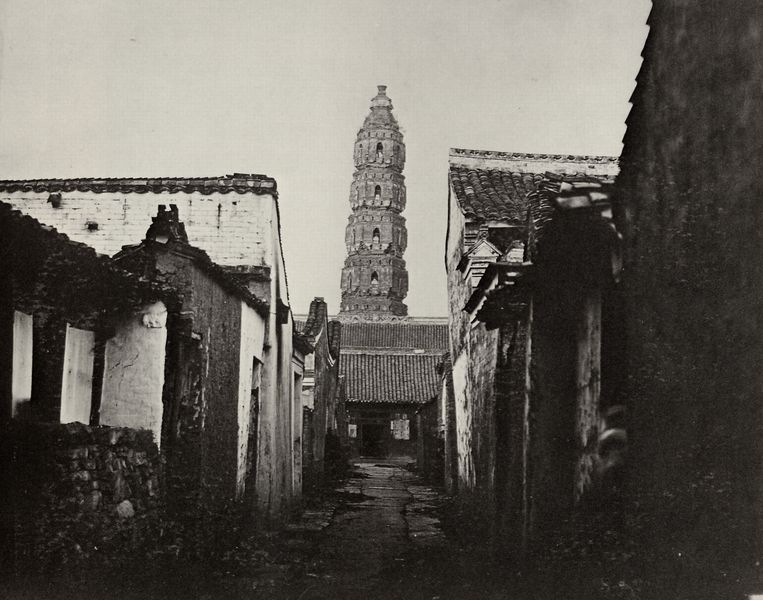
Titel: Pagode in Nangpo
Künstler: Chinesischer Photograph
Schlagwörter: dunkel, himmel, schatten, wasser, weiß, stadt, fenster, grau, hell, holz, schmuck, schwarz, strasse, säule, tür, dach, gebäude, haus, weg, ornament, arm, stein, häuser, kirche, pflanzen, turm, düster, fassaden, gasse, türen, öde, dorf, dächer, giebel, mauer, ziegel, backstein, verzierung, hoch, menschenleer, foto, fotografie, photographie, wände, eingänge, eng, gang, mauerwerk, asien, schwarzweiss, städtisch, ruinen, photo, ornamental, gemäuer, sims, kaputt, gesims, putz, mauern, zerstört, tempel, indien, schief, osten, verfallen, first, trist, segmente, phallus, fernost, indisch, inka, buddha, peru, schwarz weiß fotografie, thailand, straßenansicht, 1920, larchitektur, fernsot